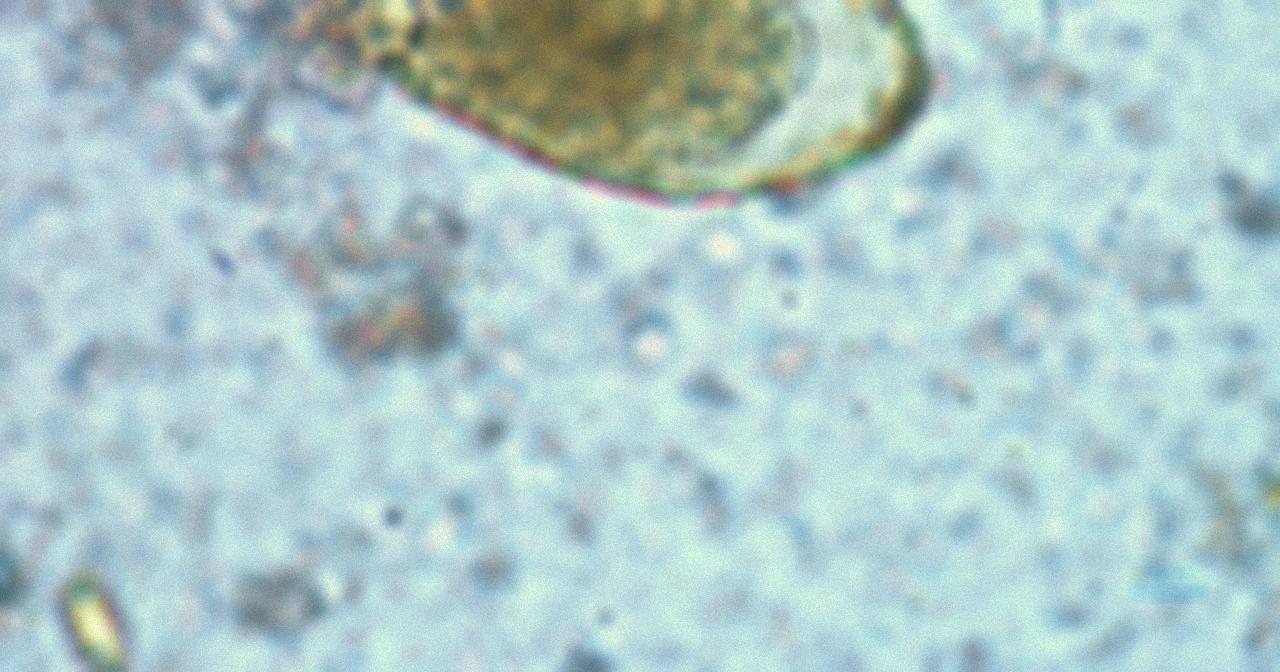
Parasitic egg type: Fasciolopsis buski